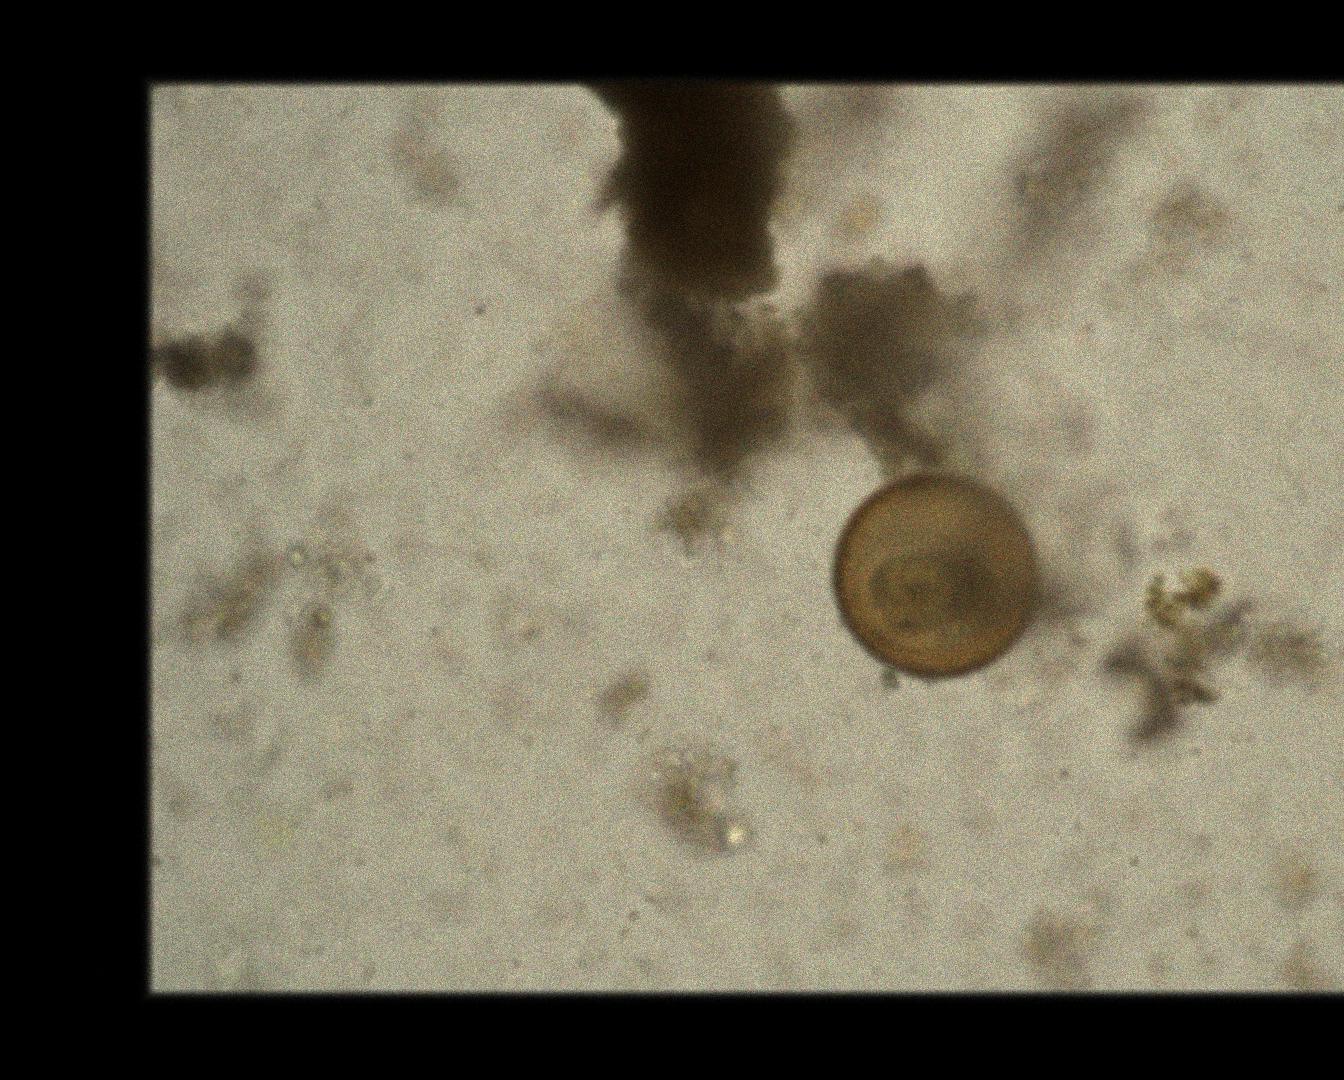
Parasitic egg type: Hymenolepis diminuta